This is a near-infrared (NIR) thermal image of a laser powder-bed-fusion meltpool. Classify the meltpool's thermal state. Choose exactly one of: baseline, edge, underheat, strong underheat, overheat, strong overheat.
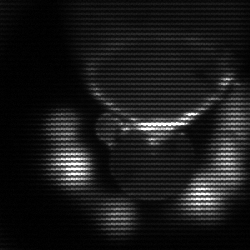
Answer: edge